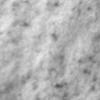
Label: no_change